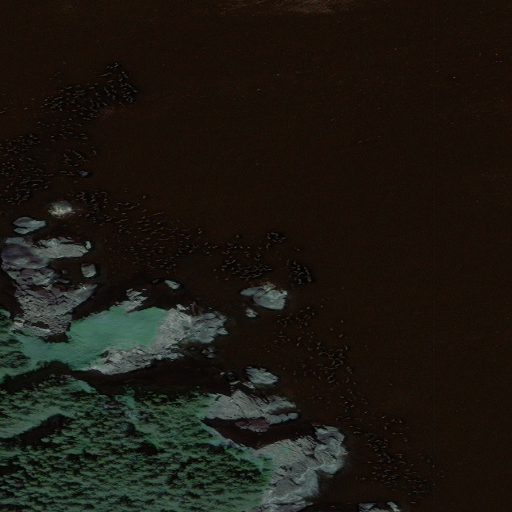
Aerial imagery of cape in Alaska named Duck Cape containing only unknown